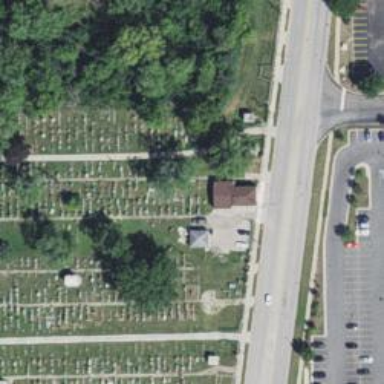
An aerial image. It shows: Sector in the cemetery.